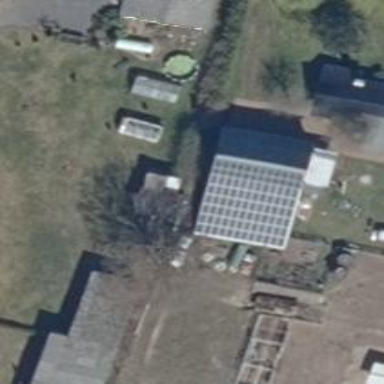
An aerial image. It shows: Solar photovoltaic panel generator producing electricity as small installation.